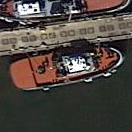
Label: civil